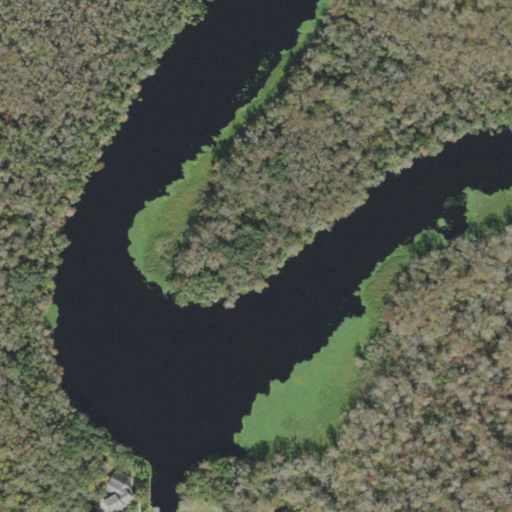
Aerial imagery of cape in Florida named Hermitage Point containing woody wetlands, open water, herbaceous wetlands, and open development